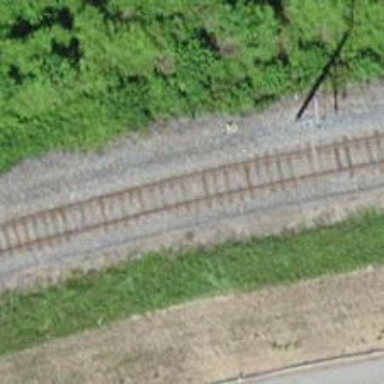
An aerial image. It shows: Railway track with contact lines for electrification.